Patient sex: M
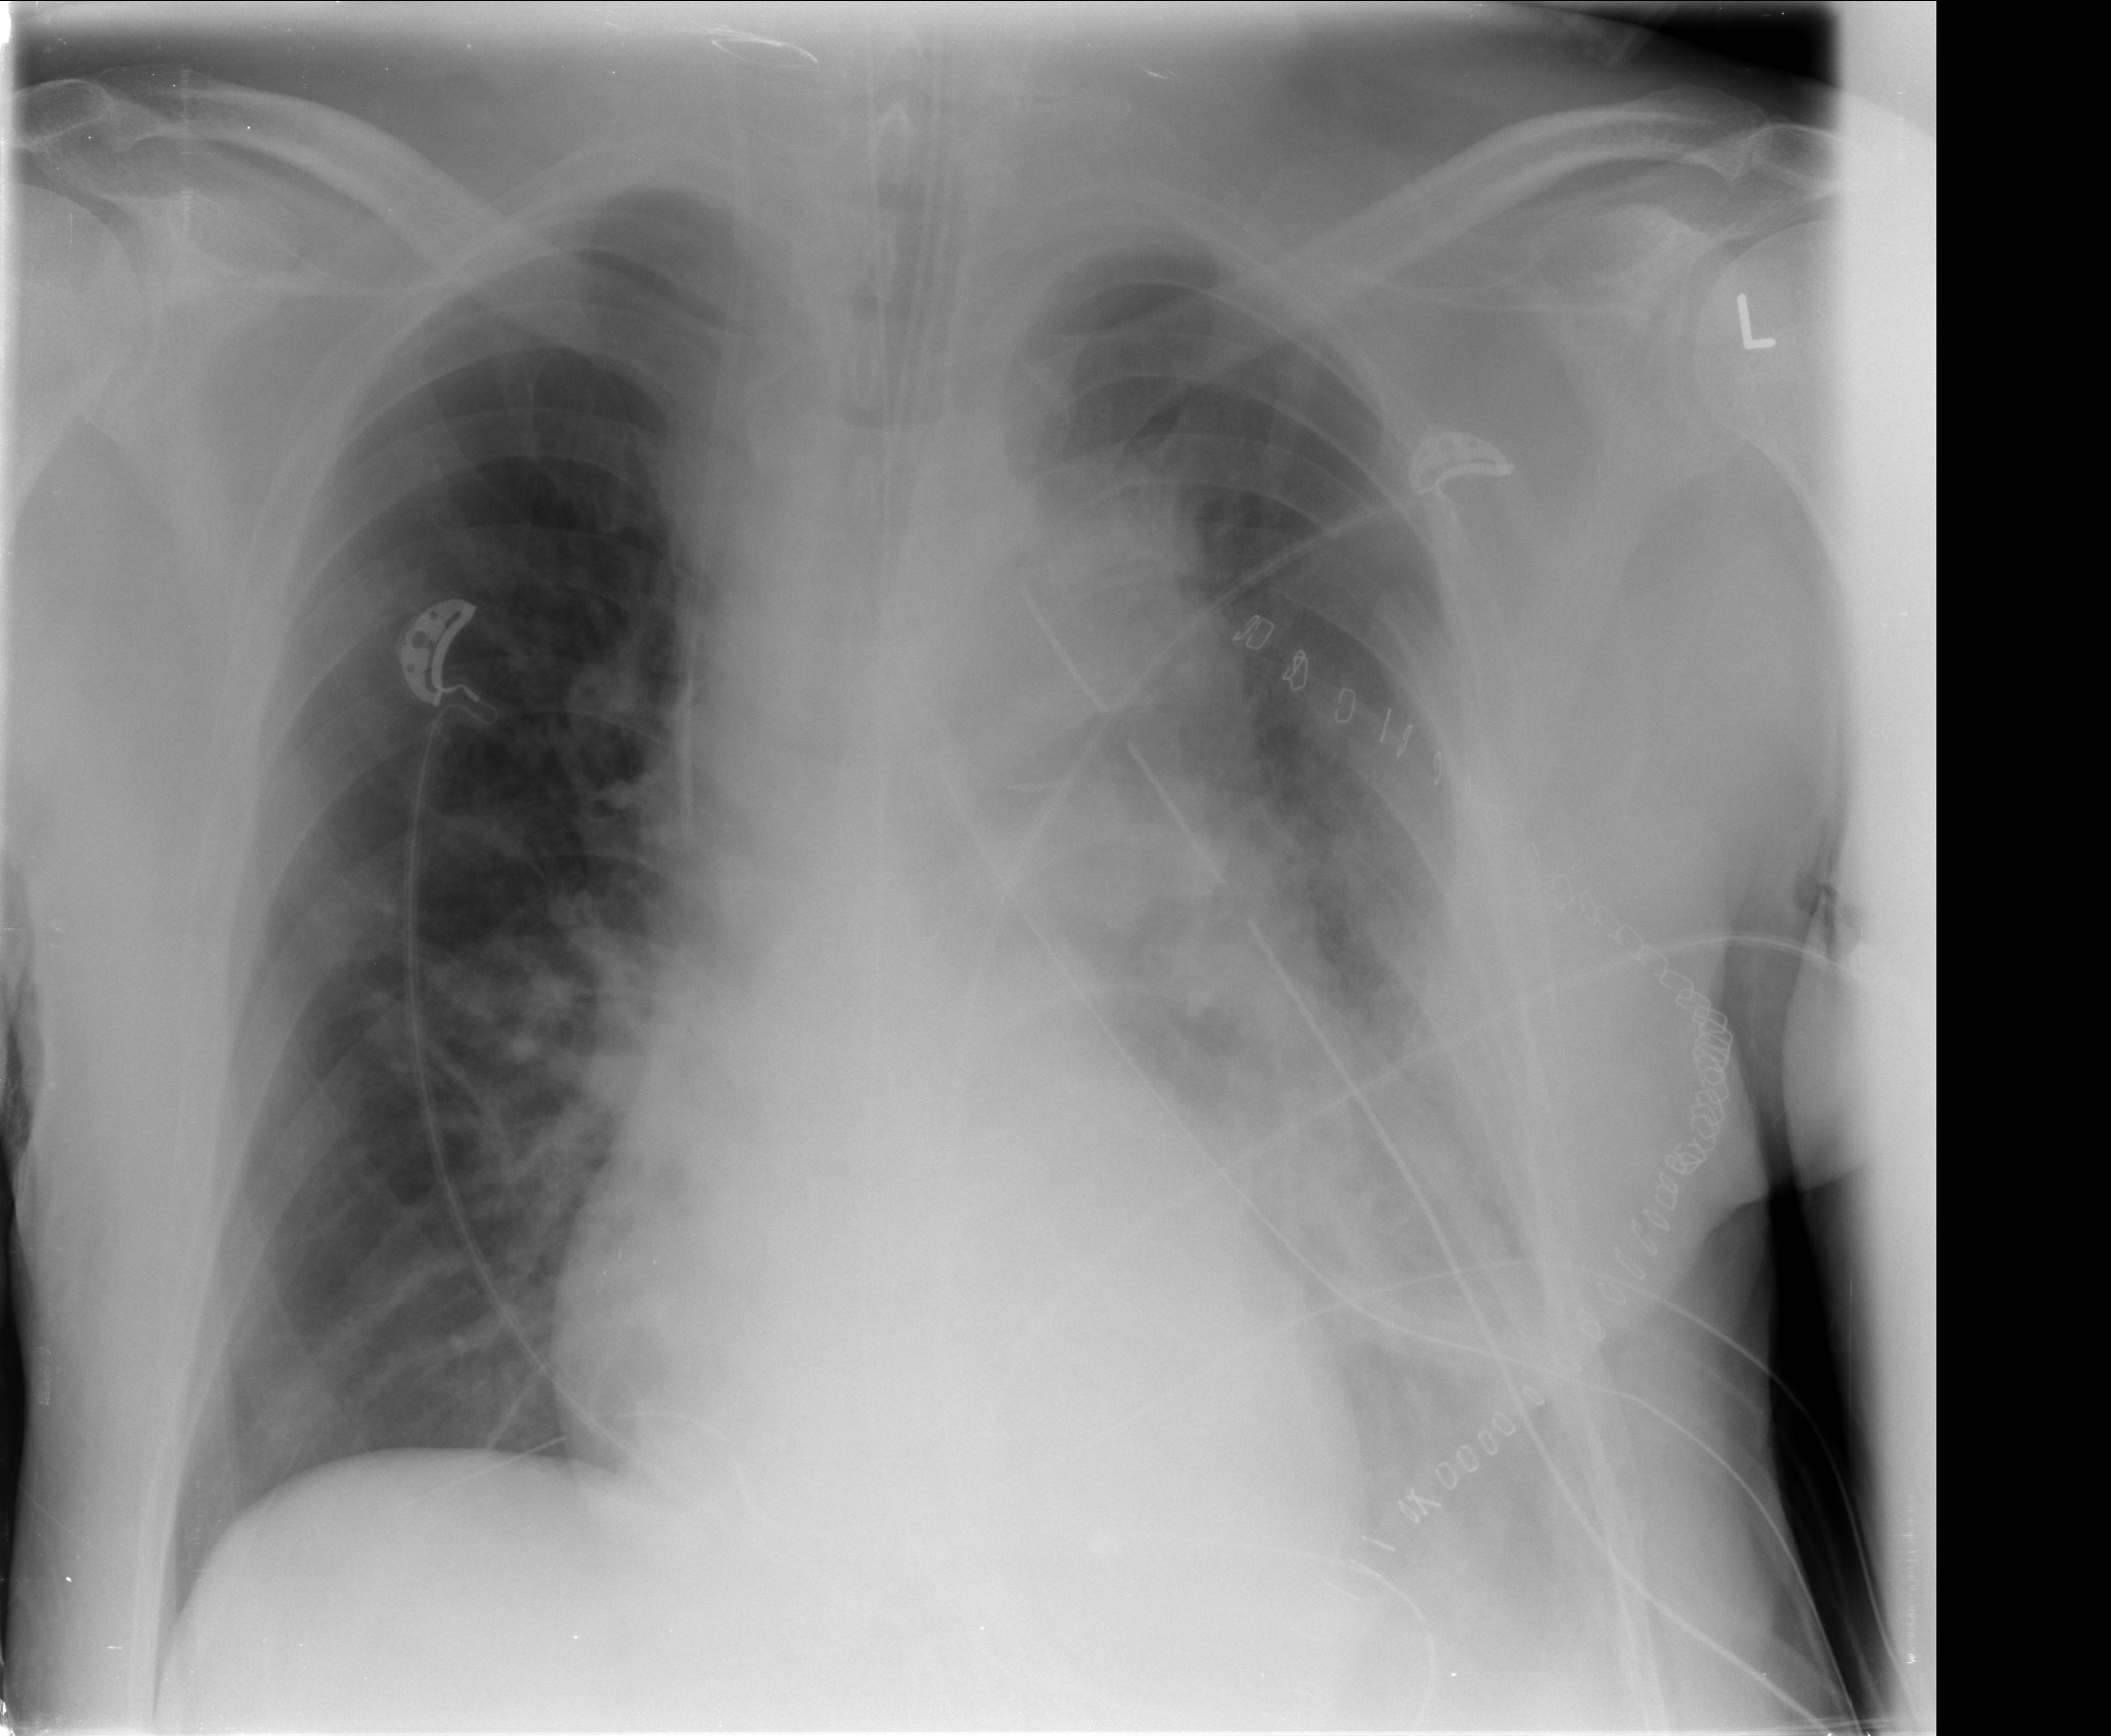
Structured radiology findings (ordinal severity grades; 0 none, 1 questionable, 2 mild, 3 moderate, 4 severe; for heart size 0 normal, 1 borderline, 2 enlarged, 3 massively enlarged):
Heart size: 0
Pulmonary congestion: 2
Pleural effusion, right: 0
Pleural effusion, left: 3
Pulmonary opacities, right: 1
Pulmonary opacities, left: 2
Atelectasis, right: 0
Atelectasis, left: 2